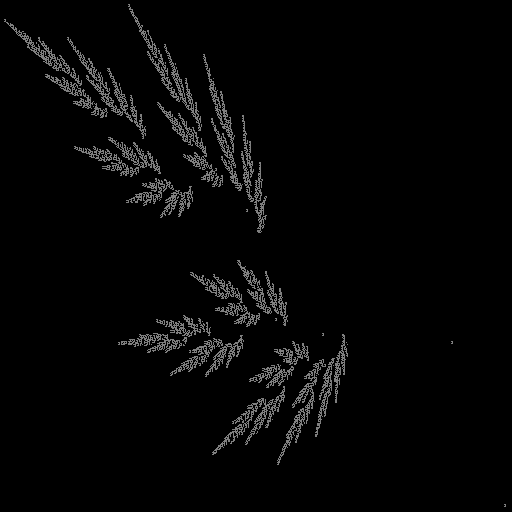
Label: cedarleaf